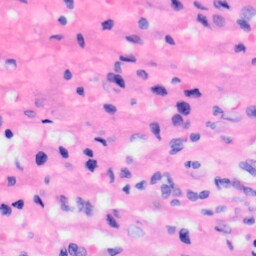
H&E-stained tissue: Liver